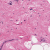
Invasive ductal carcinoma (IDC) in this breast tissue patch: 0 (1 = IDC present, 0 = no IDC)